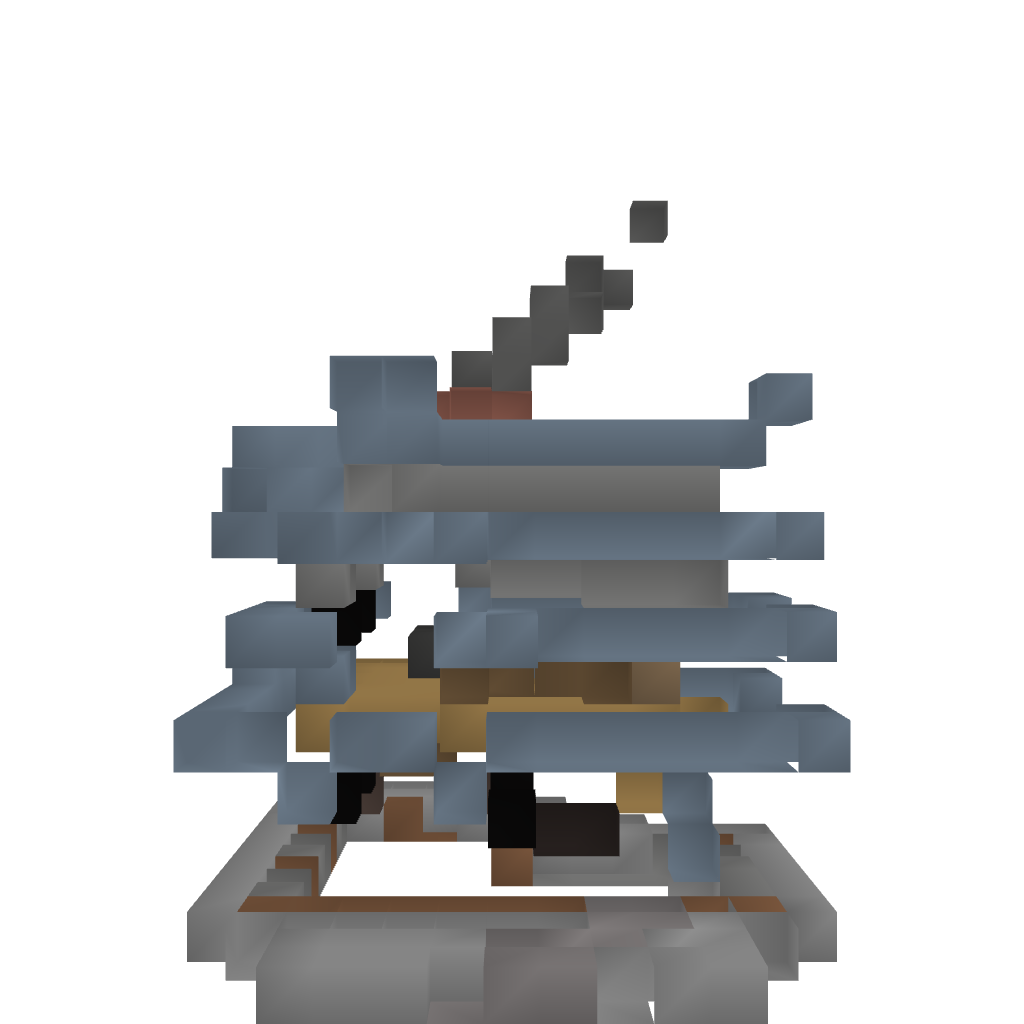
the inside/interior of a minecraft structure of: Medieval House #2 (Experiment) :D